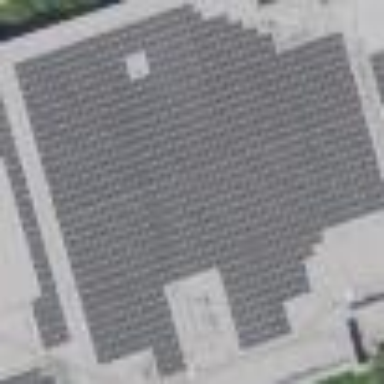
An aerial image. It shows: Solar power generator with photovoltaic panels.